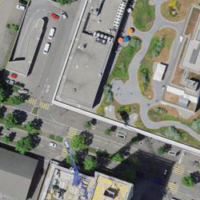
EUNIS habitat code: 54
Species observed at this site:
Trifolium pratense